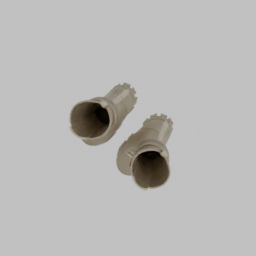
Label: people